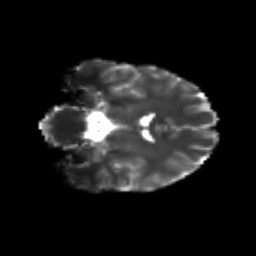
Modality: T2w
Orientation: coronal
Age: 24
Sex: male
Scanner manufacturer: siemens
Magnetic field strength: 3 T
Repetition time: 3.5 s
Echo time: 0.104 s